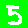
Digit: 5